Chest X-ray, AP view. Patient: 30 years old, sex F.
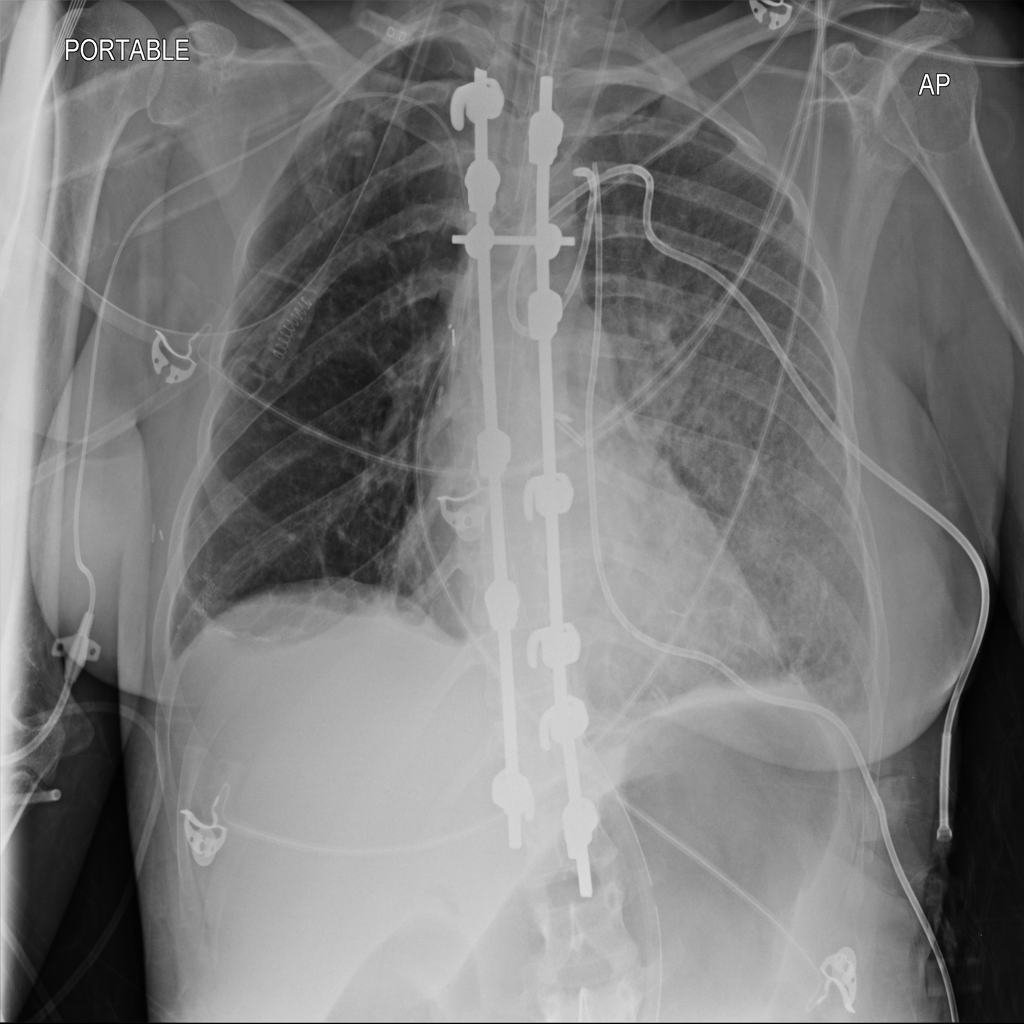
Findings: Infiltration